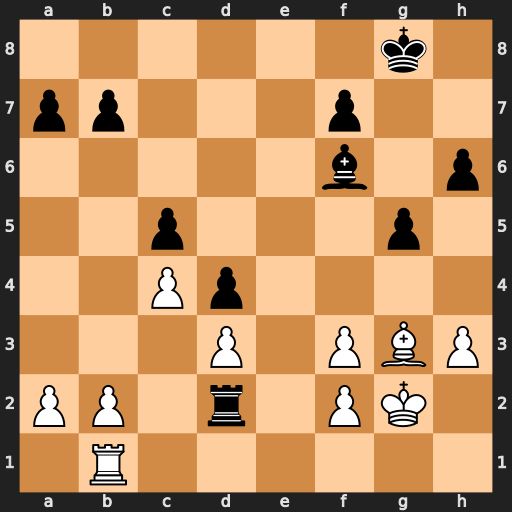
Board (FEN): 6k1/pp3p2/5b1p/2p3p1/2Pp4/3P1PBP/PP1r1PK1/1R6
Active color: w
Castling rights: -
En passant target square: -
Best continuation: Kf1 Bd8 Ke1 Ba5 b4